Field crop: maize
Growth stage: 2
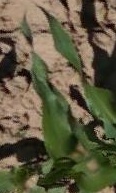
Species: maize